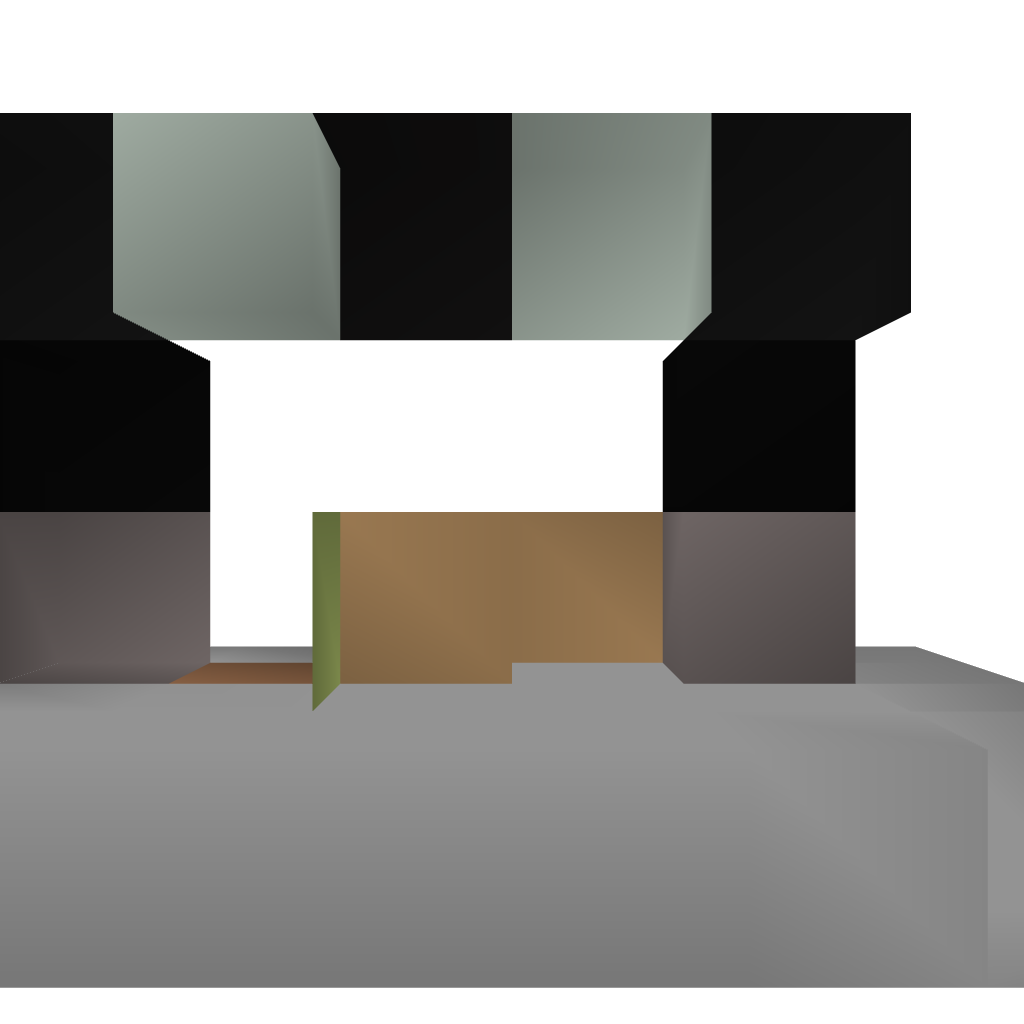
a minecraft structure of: BlockSwaper